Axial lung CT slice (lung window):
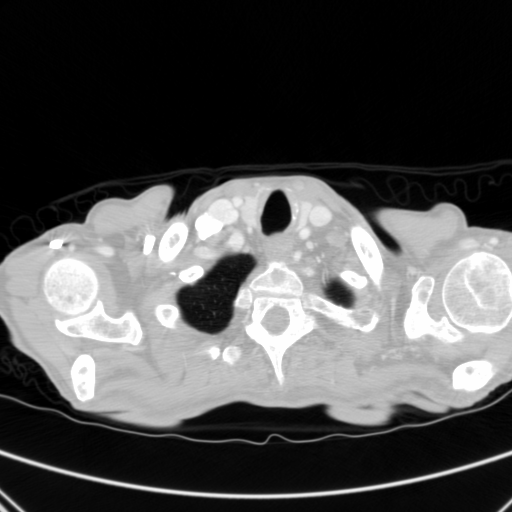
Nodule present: no